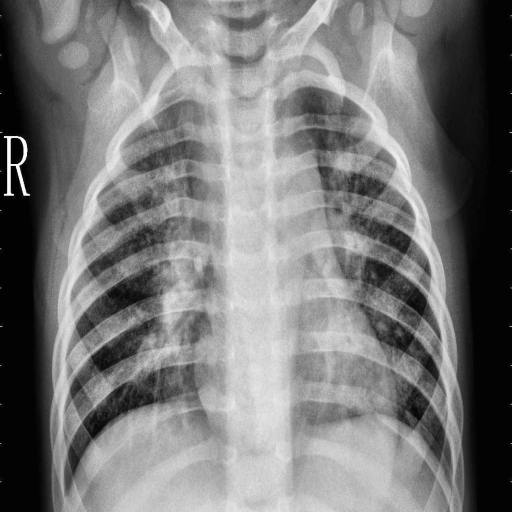
Finding: PNEUMONIA